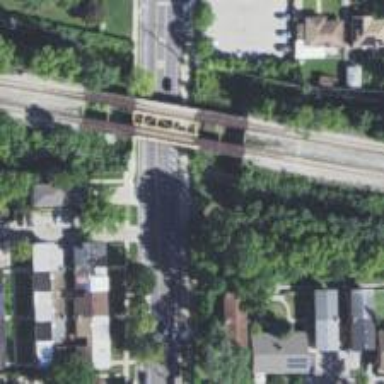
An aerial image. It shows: Bridge with electrified rail.